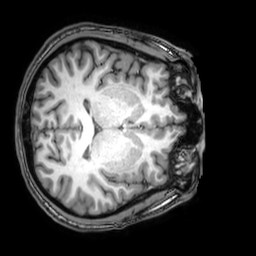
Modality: T1w
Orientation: axial
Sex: male
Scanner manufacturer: philips
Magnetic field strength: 3 T
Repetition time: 0.008164 s
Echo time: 0.00374 s